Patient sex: M
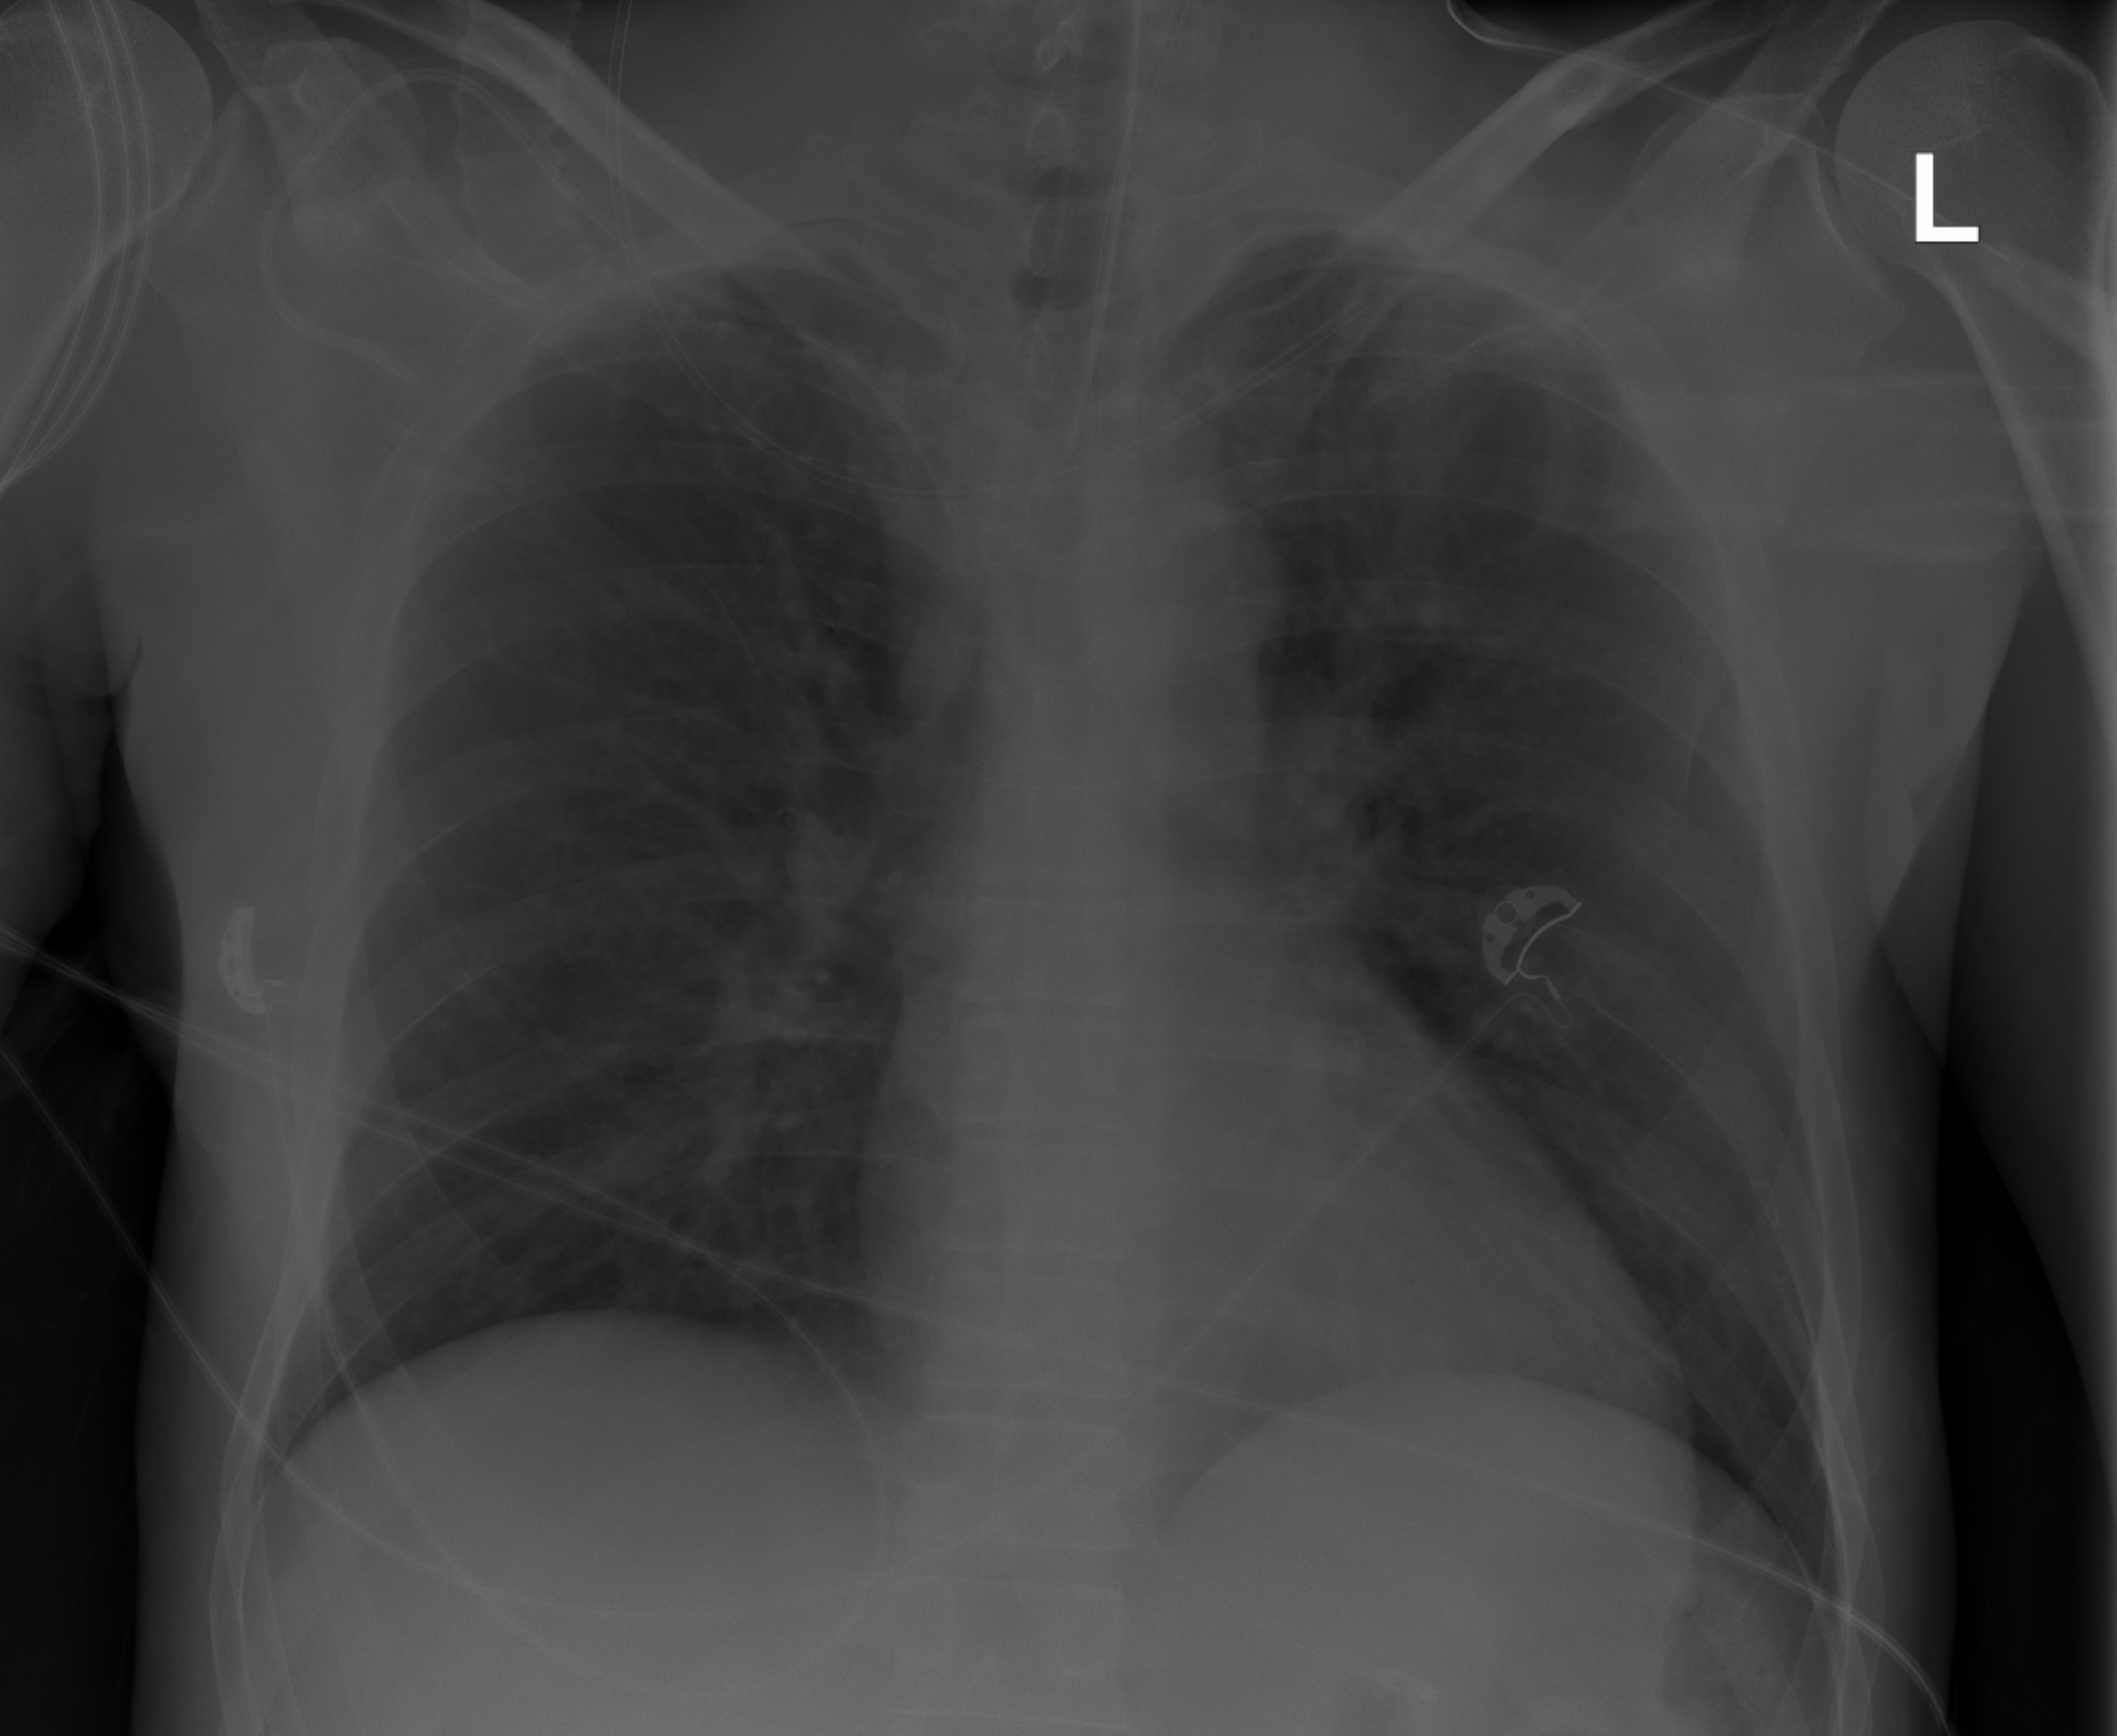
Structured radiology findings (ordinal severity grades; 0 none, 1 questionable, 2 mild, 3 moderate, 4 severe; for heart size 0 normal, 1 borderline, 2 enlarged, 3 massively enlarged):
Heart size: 0
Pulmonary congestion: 0
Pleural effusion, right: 0
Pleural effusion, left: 0
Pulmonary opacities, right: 0
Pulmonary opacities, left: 2
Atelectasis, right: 0
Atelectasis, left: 0